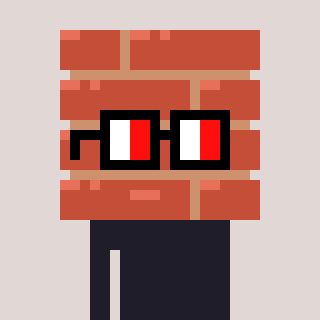
a pixel art character with square glasses with black frames and red eyes, a wall-shaped head and a gunk-colored body on a warm background